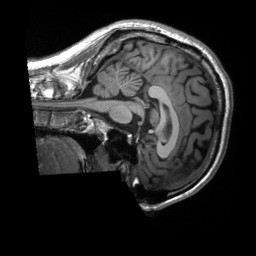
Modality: T1w
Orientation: sagittal
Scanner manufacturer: siemens
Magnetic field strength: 3 T
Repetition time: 2.3 s
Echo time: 0.00232 s